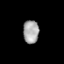
Tissue: prostate
Cell type: T cells
Senescence score: 0.7124
Nuclear area (px): 354
Mean DAPI intensity: 167.684